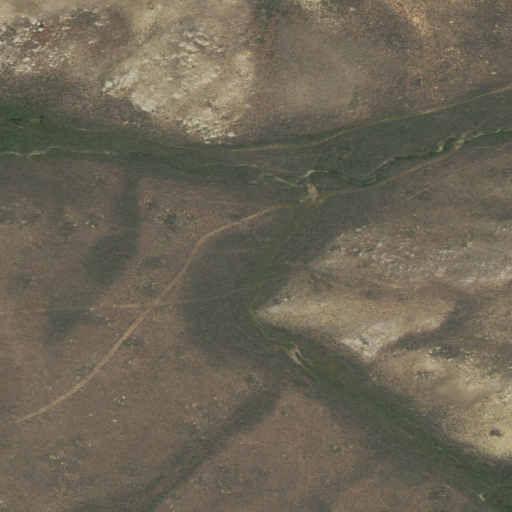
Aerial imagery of valley in Wyoming named South Spring Draw containing only shrub